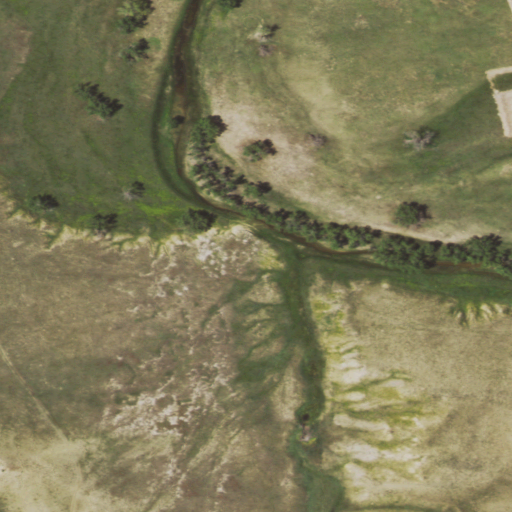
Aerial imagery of valley in Wyoming named Dry Draw containing grassland, shrub, herbaceous wetlands, and woody wetlands